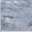
Piece: xx